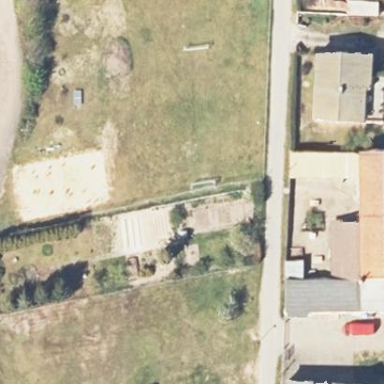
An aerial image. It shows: Garden that is leisure land.